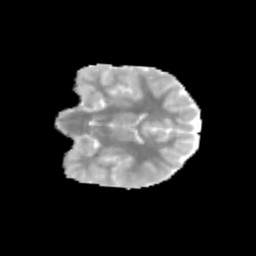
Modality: MD
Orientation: coronal
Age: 9
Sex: female
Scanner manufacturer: siemens
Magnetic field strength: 3 T
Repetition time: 3.8 s
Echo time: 0.07 s